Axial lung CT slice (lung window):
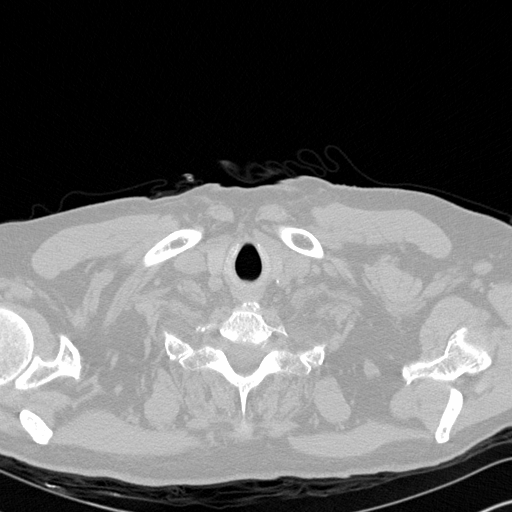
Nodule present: no